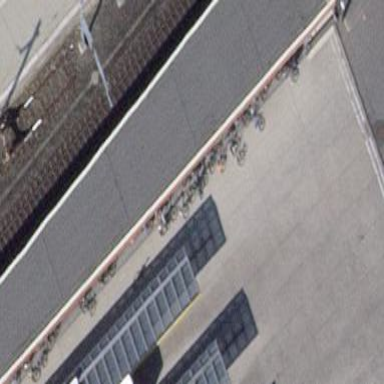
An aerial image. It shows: Bicycle parking area with wall loops for securing bikes.